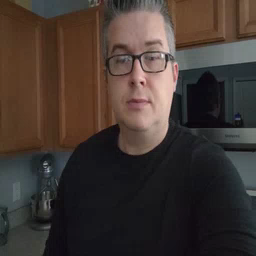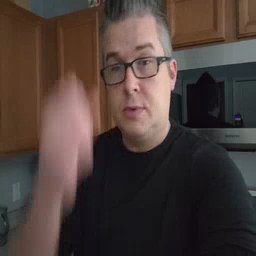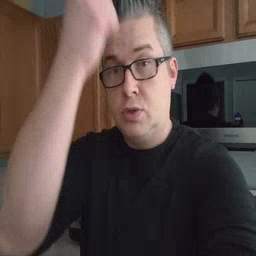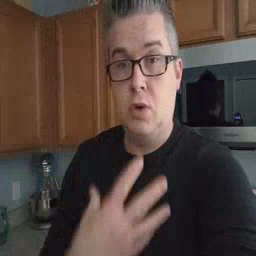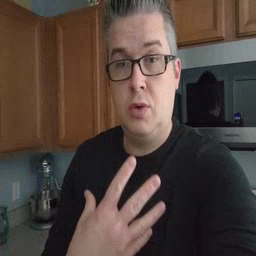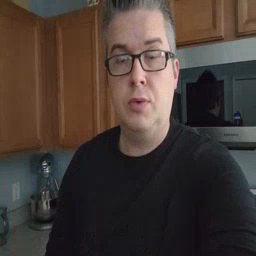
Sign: shower